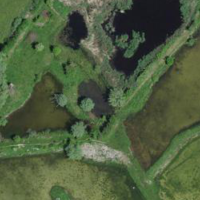
EUNIS habitat code: 23
Species observed at this site:
Corvus corone
Alcedo atthis
Sylvia borin
Aegithalos caudatus
Sylvia atricapilla
Spinus spinus
Poecile palustris
Pernis apivorus
Larus michahellis
Ardea purpurea
Cygnus olor
Ardea alba
Erithacus rubecula
Cuculus canorus
Dryocopus martius
Tringa glareola
Tringa totanus
Phoenicurus ochruros
Certhia familiaris
Phoenicurus phoenicurus
Emberiza melanocephala
Corvus corax
Periparus ater
Tringa ochropus
Anas acuta
Cyanistes caeruleus
Sturnus vulgaris
Chloris chloris
Troglodytes troglodytes
Corvus frugilegus
Passer domesticus
Remiz pendulinus
Mareca penelope
Passer montanus
Turdus merula
Circus aeruginosus
Tachymarptis melba
Spatula clypeata
Saxicola rubetra
Mareca strepera
Hirundo rustica
Milvus migrans
Milvus milvus
Mergus merganser
Turdus pilaris
Cinclus cinclus
Coccothraustes coccothraustes
Phylloscopus trochilus
Motacilla alba
Delichon urbicum
Tachybaptus ruficollis
Certhia brachydactyla
Actitis hypoleucos
Turdus philomelos
Fulica atra
Anas crecca
Falco subbuteo
Emberiza citrinella
Anthus spinoletta
Dendrocopos major
Turdus viscivorus
Buteo buteo
Gallinago gallinago
Strix aluco
Phylloscopus collybita
Luscinia megarhynchos
Gallinula chloropus
Pica pica
Sitta europaea
Garrulus glandarius
Columba livia
Saxicola rubicola
Falco tinnunculus
Picus viridis
Acrocephalus scirpaceus
Ficedula hypoleuca
Charadrius vociferus
Bubulcus ibis
Motacilla cinerea
Acrocephalus arundinaceus
Anas platyrhynchos
Alopochen aegyptiaca
Accipiter gentilis
Aythya ferina
Streptopelia decaocto
Acrocephalus palustris
Ixobrychus minutus
Ciconia ciconia
Picus canus
Aythya fuligula
Fringilla coelebs
Regulus ignicapilla
Lanius collurio
Coloeus monedula
Carduelis carduelis
Nycticorax nycticorax
Columba palumbus
Phalacrocorax carbo
Egretta garzetta
Parus major
Columba oenas
Accipiter nisus